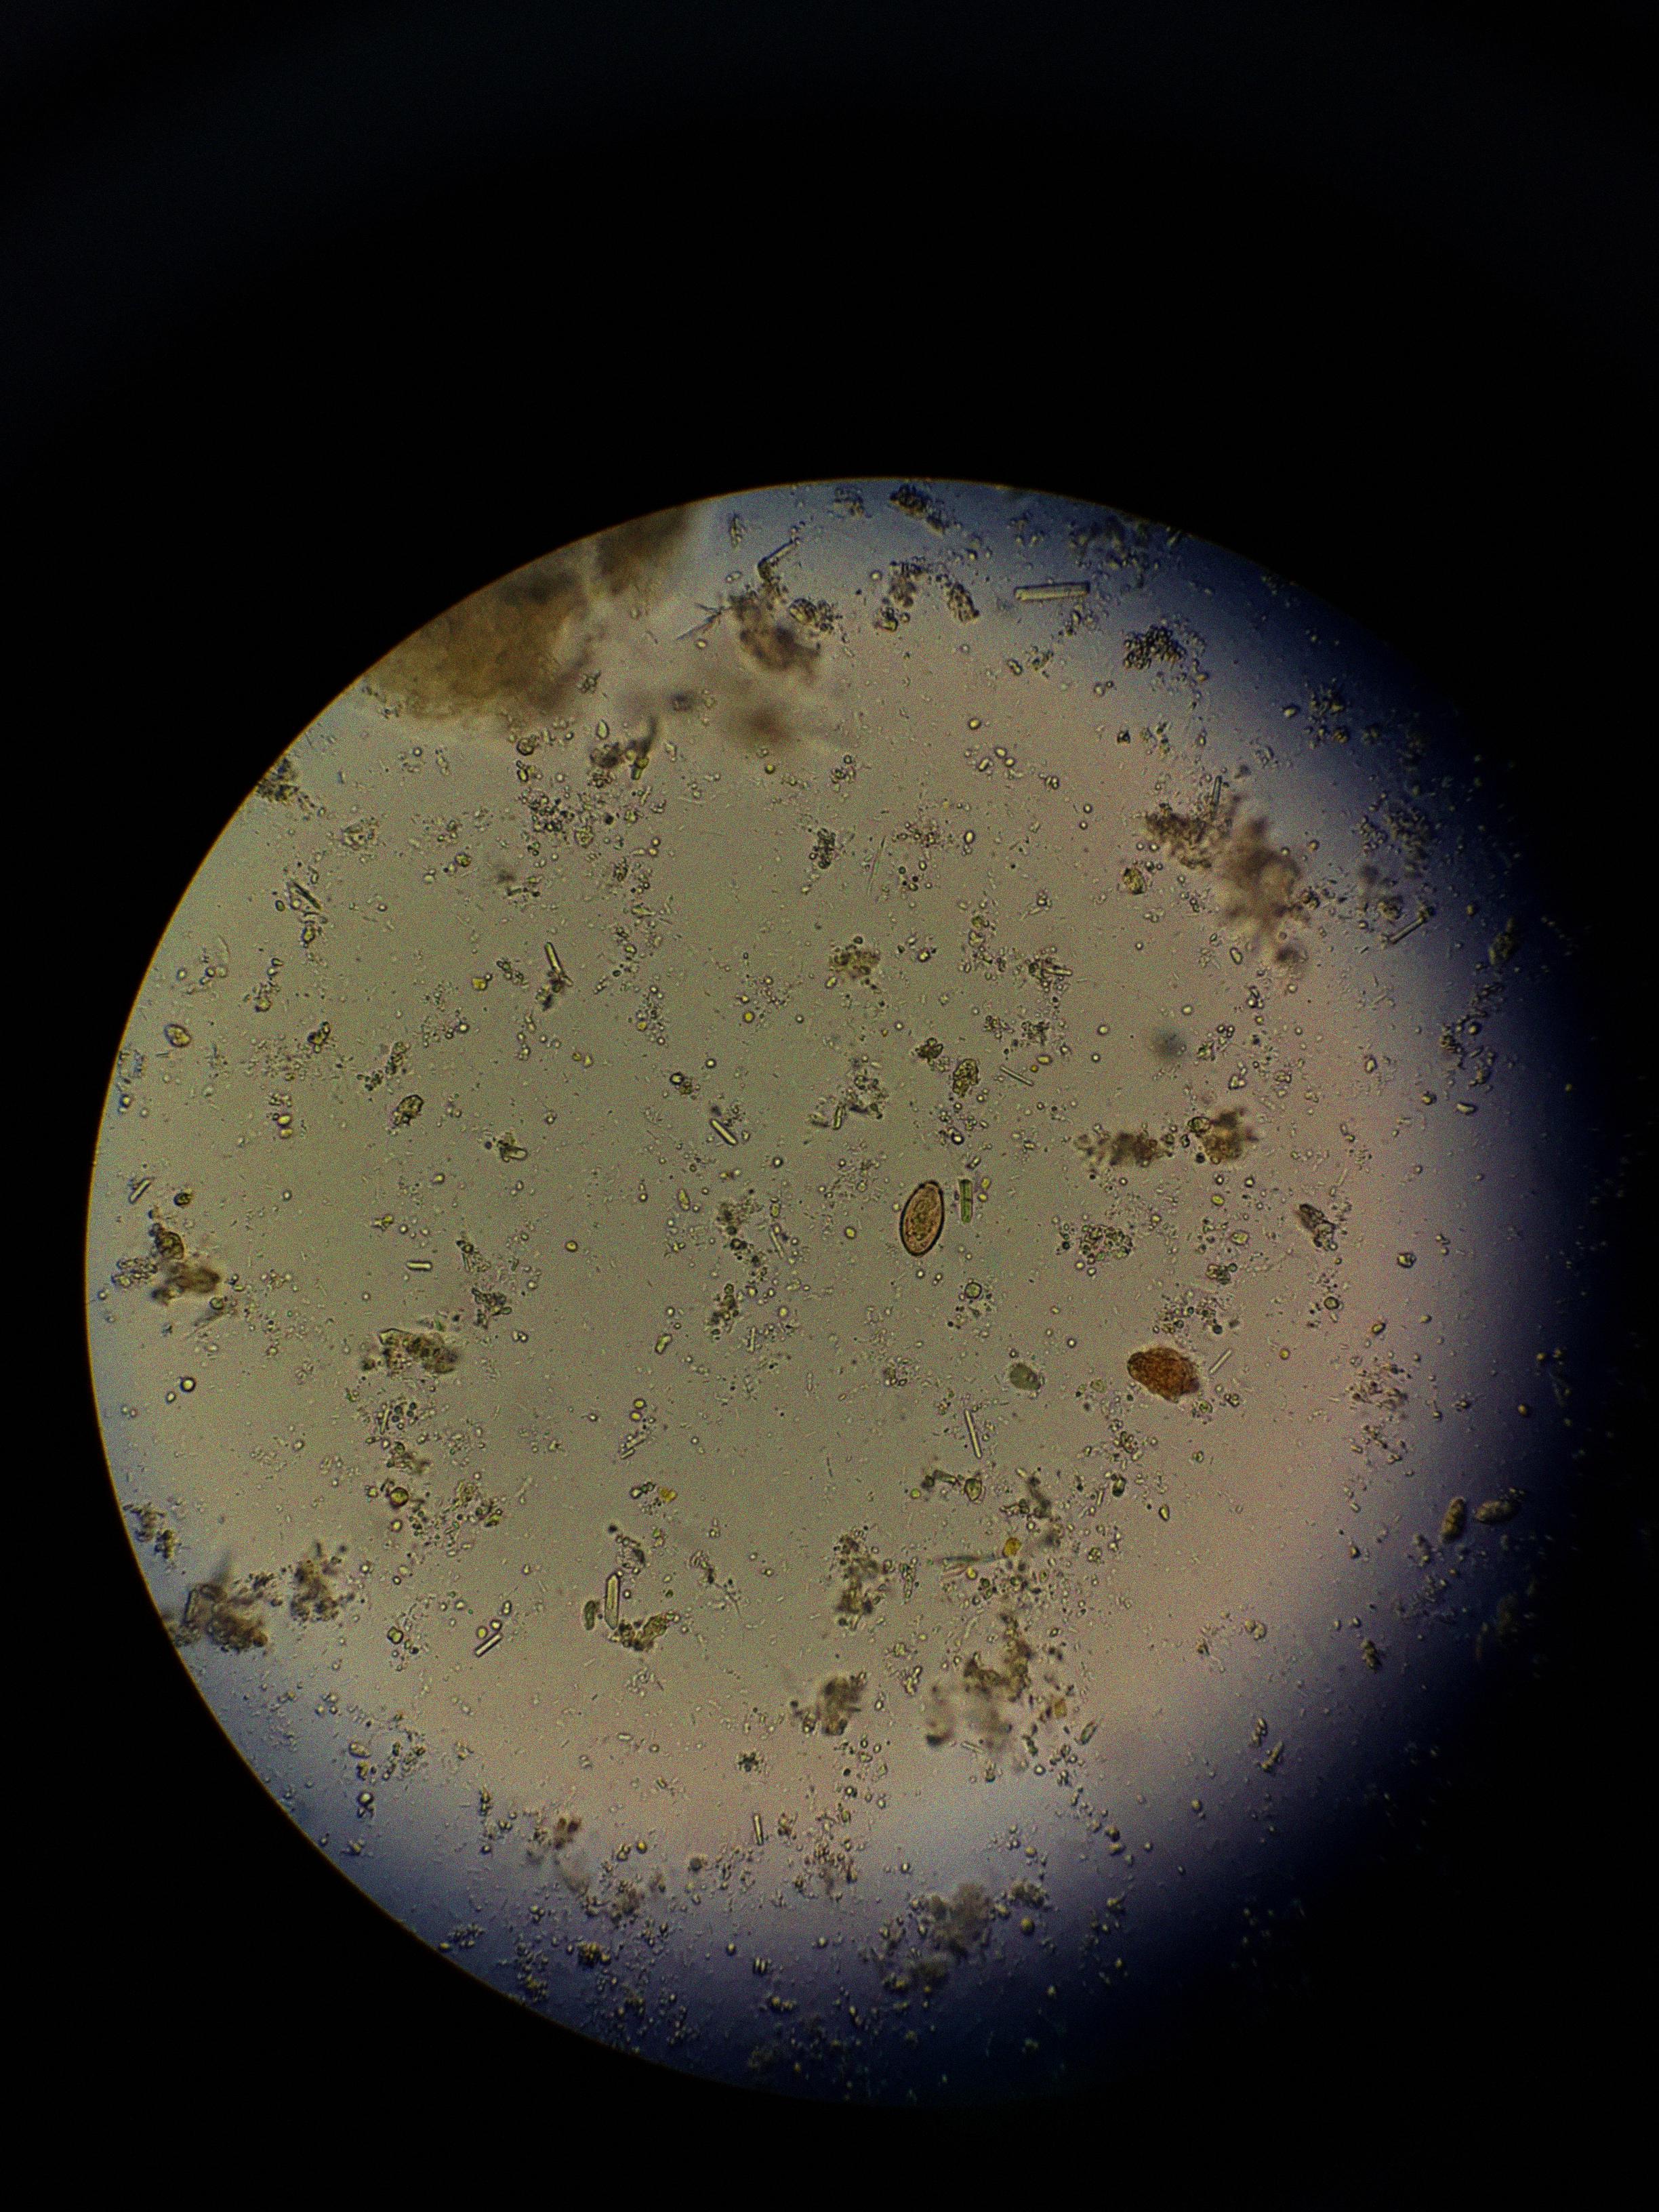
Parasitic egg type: Opisthorchis viverrine